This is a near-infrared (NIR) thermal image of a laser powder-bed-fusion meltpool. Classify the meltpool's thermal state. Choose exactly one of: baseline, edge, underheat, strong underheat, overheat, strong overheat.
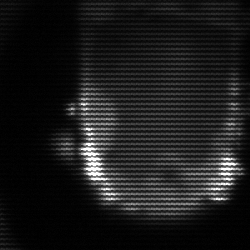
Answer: baseline